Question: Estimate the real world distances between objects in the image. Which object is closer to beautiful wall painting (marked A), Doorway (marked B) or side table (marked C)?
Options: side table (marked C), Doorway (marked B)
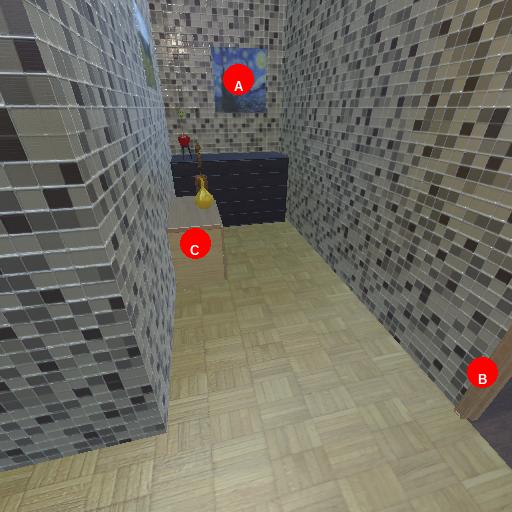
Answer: side table (marked C)